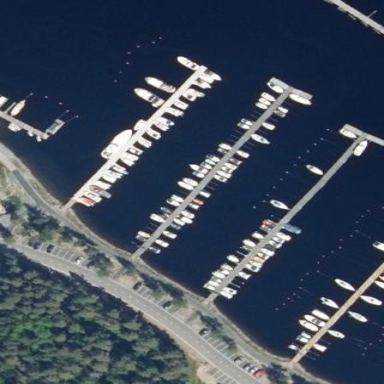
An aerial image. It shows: Man-made pier.